Question: I'm trying to create notifications system in my company's ERP, similar to Facebook one. For now, after few hours of work, it looks like this:

Each menu item is a 'li'element. Each element can have one of classes that will modify it's background color:
- 'selected'- 'restricted'
Now, what I'm trying to achieve is to make 'li' background blink on some events (when new message comes in and list is not opened (and also 'selected'class is not present)).
here's snap of my html (excluding messagebox)
'''
<li class="notifications-topmenu-button selected">
<a href="#">
<div class="notifications-topmenu-button-wrapper">
<div class="notifications-topmenu-button-icon">
<img class="transparent" width="13" height="13" align="absmiddle" src="/images/icons/notifications.png" title="Powiadomienia" alt="Powiadomienia">
</div>
<div class="notifications-topmenu-button-counter" style="display: block;">3</div>
</div>
</a>
<span class="divider"> : </span>
</li>
<li class="selected">
<a href="/system_dev.php/users/profile">Strona glowna</a>
<span class="divider"> : </span>
</li>
'''
Also, there's some JavaScript initiating object (don't mind comments):
'''
function notificationsObject(){
var nl = new Object();
//atrybuty klasy
nl.liElement = $('.notifications-topmenu-button');
nl.menuButton = $('.notifications-topmenu-button-wrapper');
nl.menuButtonCounter = nl.menuButton.find('.notifications-topmenu-button-counter');
nl.notificationsCount = jQuery.trim(nl.menuButtonCounter.text());
nl.notificationsList = $('.notifications-list-wrapper');
nl.blinkingInterval = null;
nl.startBlinking = function(){
nl.blinkingInterval = setInterval(function(){
if(nl.liElement.hasClass('restricted') == false){
console.debug(nl.liElement.addClass('restricted'));
}
else {
nl.liElement.removeClass('restricted');
}
}, 1000);
}
nl.stopBlinking = function(){
if(nl.blinkingInterval != null) nl.blinkingInterval = null;
}
(more 'class' functions)
return nl;
}
'''
Now to test it, I simply call
'''
$(document).ready(function(){
var notifications = notificationsObject();
notifications.startBlinking();
});
'''
Of course I call it after function declaration.
funny fact is that when I change 'nl.startBlinking' function 'setInterval' internals to only add 'restricted'class, it works. I'm pretty sure it must be some typo or stupid error, but I can't find it.
Please, help!
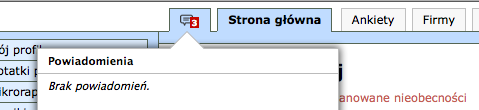
Answer: Ok, problem solved.
the thing was that this function
'''
nl.startBlinking = function(){
nl.blinkingInterval = setInterval(function(){
if(nl.liElement.hasClass('restricted') == false){
console.debug(nl.liElement.addClass('restricted'));
}
else {
nl.liElement.removeClass('restricted');
}
}, 1000);
}
'''
started executing on declaration.
so when I called
'''
$(document).ready(function(){
var notifications = notificationsObject();
notifications.startBlinking();
});
'''
I had not one, but two intervals working at the same time.